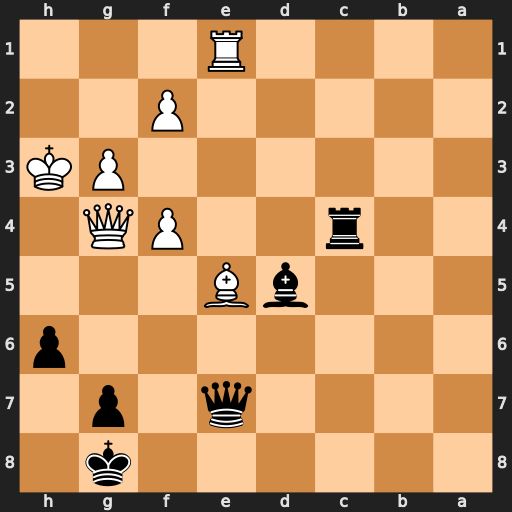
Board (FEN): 6k1/4q1p1/7p/3bB3/2r2PQ1/6PK/5P2/4R3
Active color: b
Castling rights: -
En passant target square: -
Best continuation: Be6 Qxe6+ Qxe6+